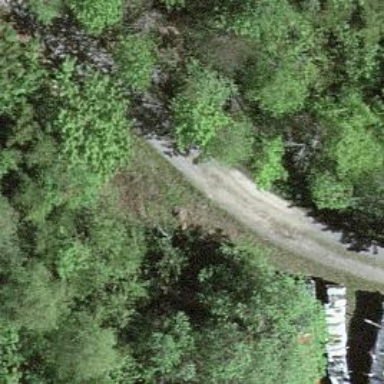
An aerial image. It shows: Gravel track with Grade 3 quality.